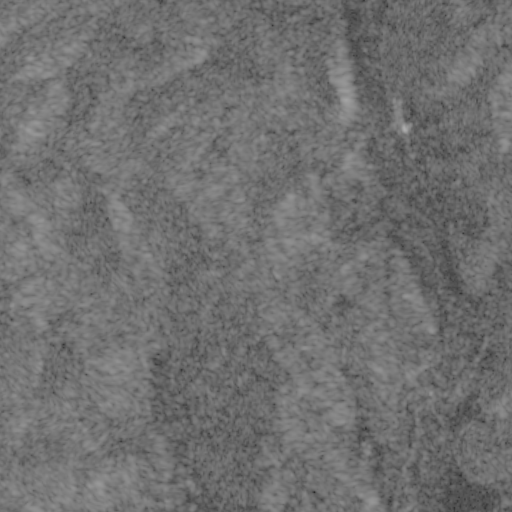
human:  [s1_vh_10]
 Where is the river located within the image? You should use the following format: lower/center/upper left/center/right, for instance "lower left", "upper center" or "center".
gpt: The river is located in the left of the image.
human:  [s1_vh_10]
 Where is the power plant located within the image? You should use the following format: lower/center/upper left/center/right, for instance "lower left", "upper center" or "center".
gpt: There is no power plant in the image.

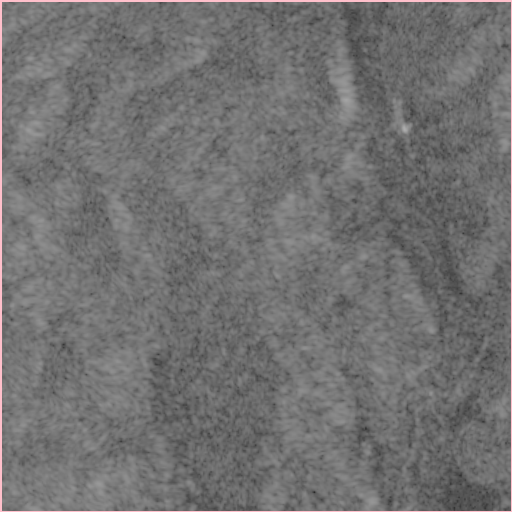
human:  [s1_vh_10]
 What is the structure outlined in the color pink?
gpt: The structure outlined in pink is a crop field.
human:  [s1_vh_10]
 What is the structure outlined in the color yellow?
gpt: There is no yellow outline.